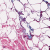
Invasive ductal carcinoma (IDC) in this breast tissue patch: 0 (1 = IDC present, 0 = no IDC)